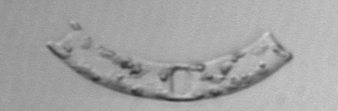
Label: Eucampia